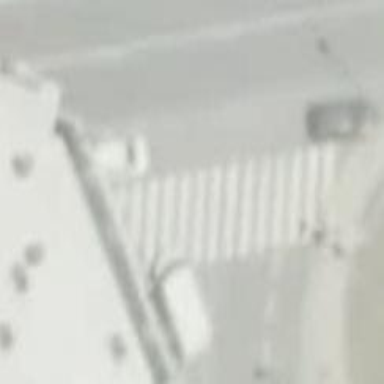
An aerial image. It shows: Crossing with zebra markings controlled by traffic signals.